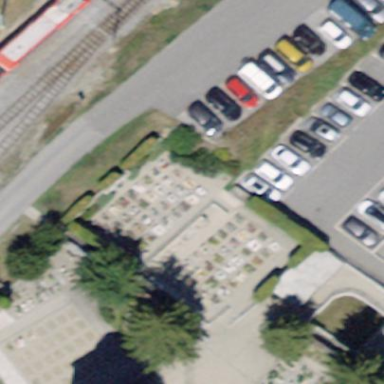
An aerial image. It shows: Cemetery.